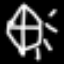
Label: diamond